Interaction volume radius: 5 \u00c5
Interaction volume height: 20 \u00c5
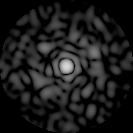
Disorder parameter: 0.8535